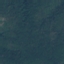
Land use / land cover class: Forest